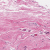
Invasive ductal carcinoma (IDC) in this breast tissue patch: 0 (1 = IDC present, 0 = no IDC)